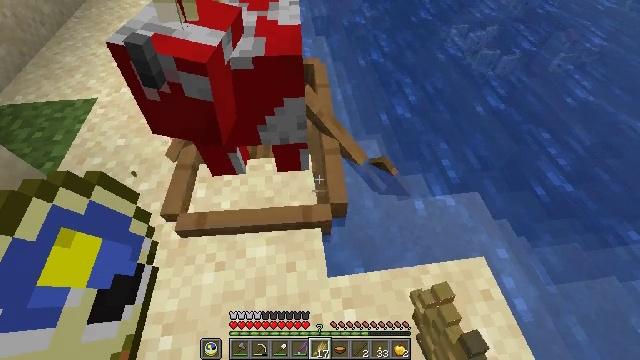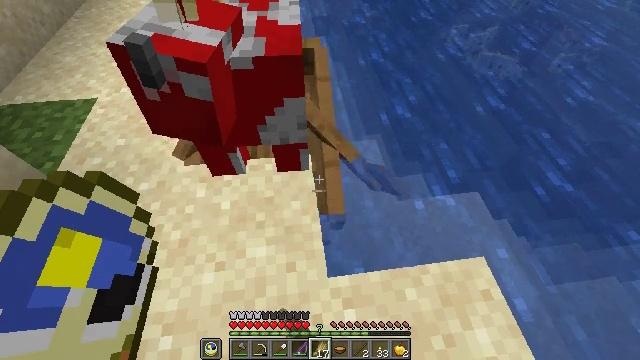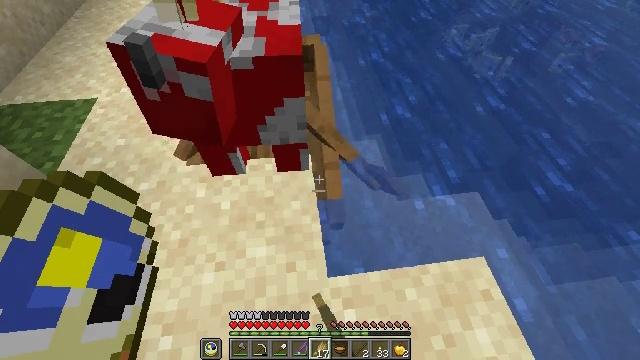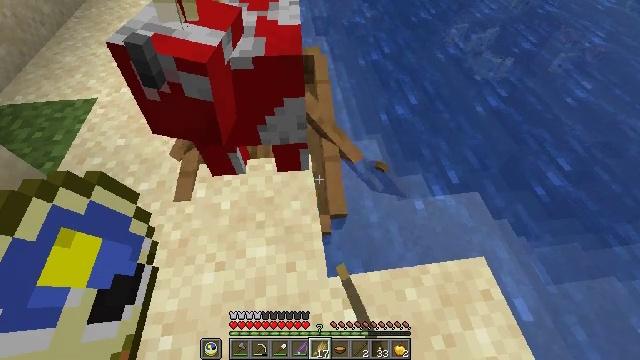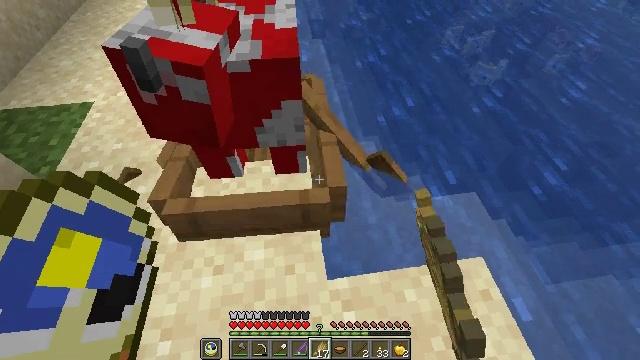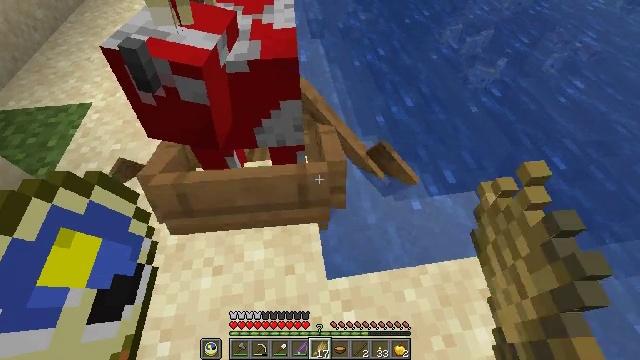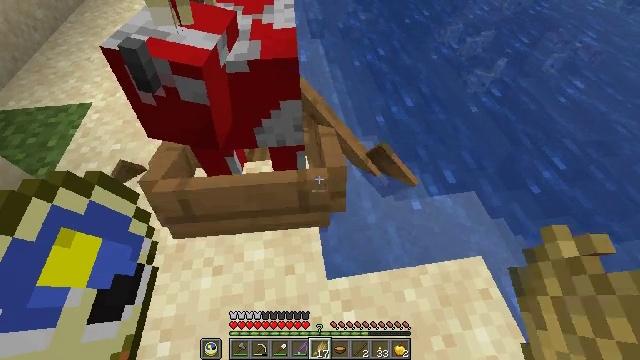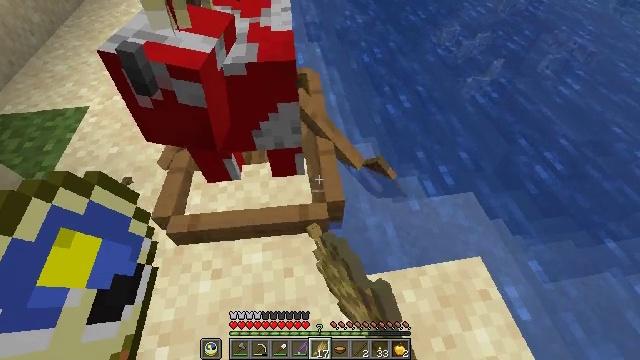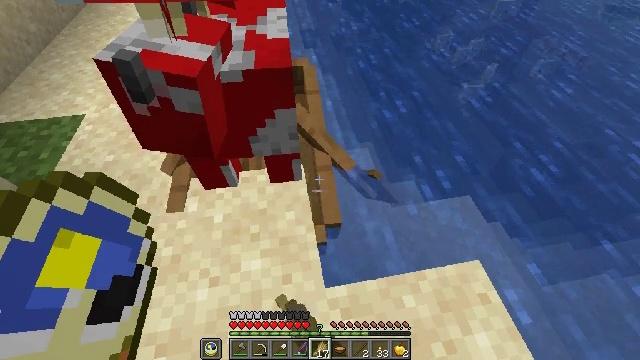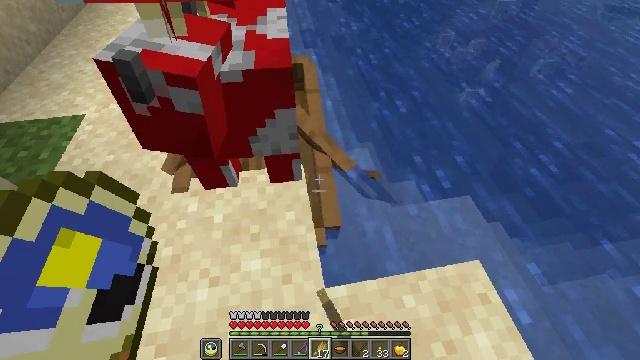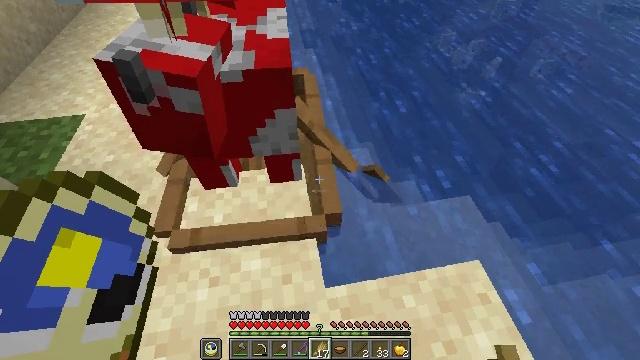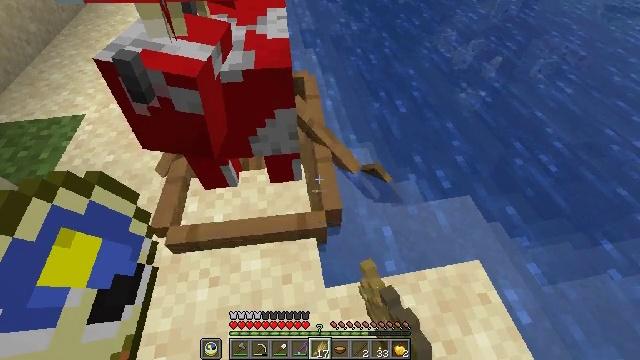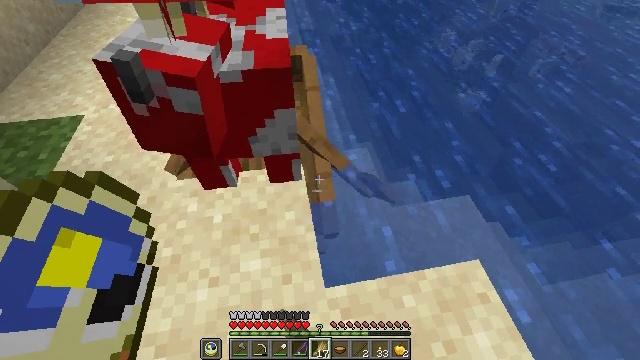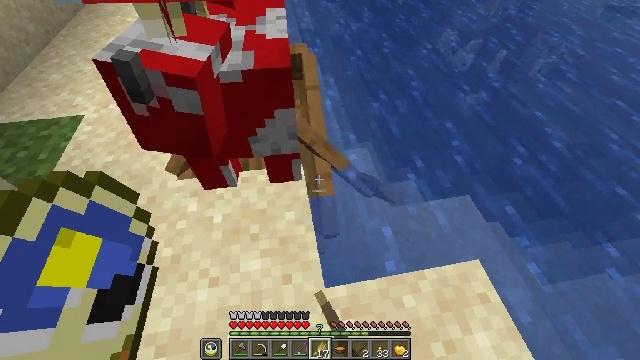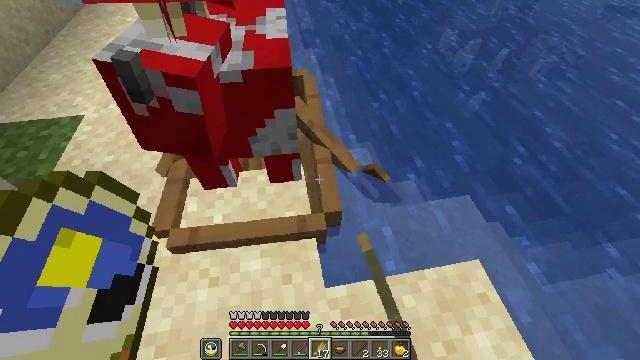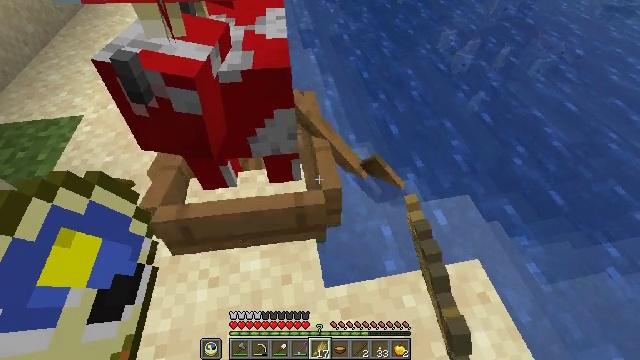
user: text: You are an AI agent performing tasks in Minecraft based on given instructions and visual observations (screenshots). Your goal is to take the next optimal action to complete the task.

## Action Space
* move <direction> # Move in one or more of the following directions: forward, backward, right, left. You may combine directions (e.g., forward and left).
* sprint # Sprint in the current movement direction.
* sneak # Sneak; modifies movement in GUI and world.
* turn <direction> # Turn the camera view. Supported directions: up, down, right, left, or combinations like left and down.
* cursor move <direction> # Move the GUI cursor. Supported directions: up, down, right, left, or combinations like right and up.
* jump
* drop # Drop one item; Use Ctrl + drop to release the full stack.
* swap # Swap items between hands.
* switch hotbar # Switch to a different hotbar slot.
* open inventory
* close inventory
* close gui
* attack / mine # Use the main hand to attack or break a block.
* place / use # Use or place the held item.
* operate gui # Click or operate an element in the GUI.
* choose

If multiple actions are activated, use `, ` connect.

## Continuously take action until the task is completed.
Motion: motion action
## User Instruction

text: Destroy the oak door to retrieve it.
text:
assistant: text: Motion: attack / mine
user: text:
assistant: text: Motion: attack / mine
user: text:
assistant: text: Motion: attack / mine
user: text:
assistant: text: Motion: attack / mine
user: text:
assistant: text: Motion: no_op
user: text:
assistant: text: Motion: attack / mine
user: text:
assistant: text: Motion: attack / mine
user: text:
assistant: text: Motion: turn up
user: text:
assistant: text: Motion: no_op
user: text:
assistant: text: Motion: attack / mine
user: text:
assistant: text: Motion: attack / mine
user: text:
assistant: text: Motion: attack / mine
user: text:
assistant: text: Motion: attack / mine
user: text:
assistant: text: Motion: attack / mine
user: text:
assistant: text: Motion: attack / mine
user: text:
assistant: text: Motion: no_op
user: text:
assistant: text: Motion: attack / mine
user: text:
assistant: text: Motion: attack / mine
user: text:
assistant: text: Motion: attack / mine
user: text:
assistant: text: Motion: no_op
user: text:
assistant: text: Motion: attack / mine
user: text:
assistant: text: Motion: attack / mine
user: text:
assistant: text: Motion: attack / mine
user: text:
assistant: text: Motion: no_op
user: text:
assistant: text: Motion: no_op
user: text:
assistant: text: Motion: no_op
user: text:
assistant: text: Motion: turn up
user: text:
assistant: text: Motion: turn left and up
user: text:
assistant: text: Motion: turn left and up
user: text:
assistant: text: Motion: no_op